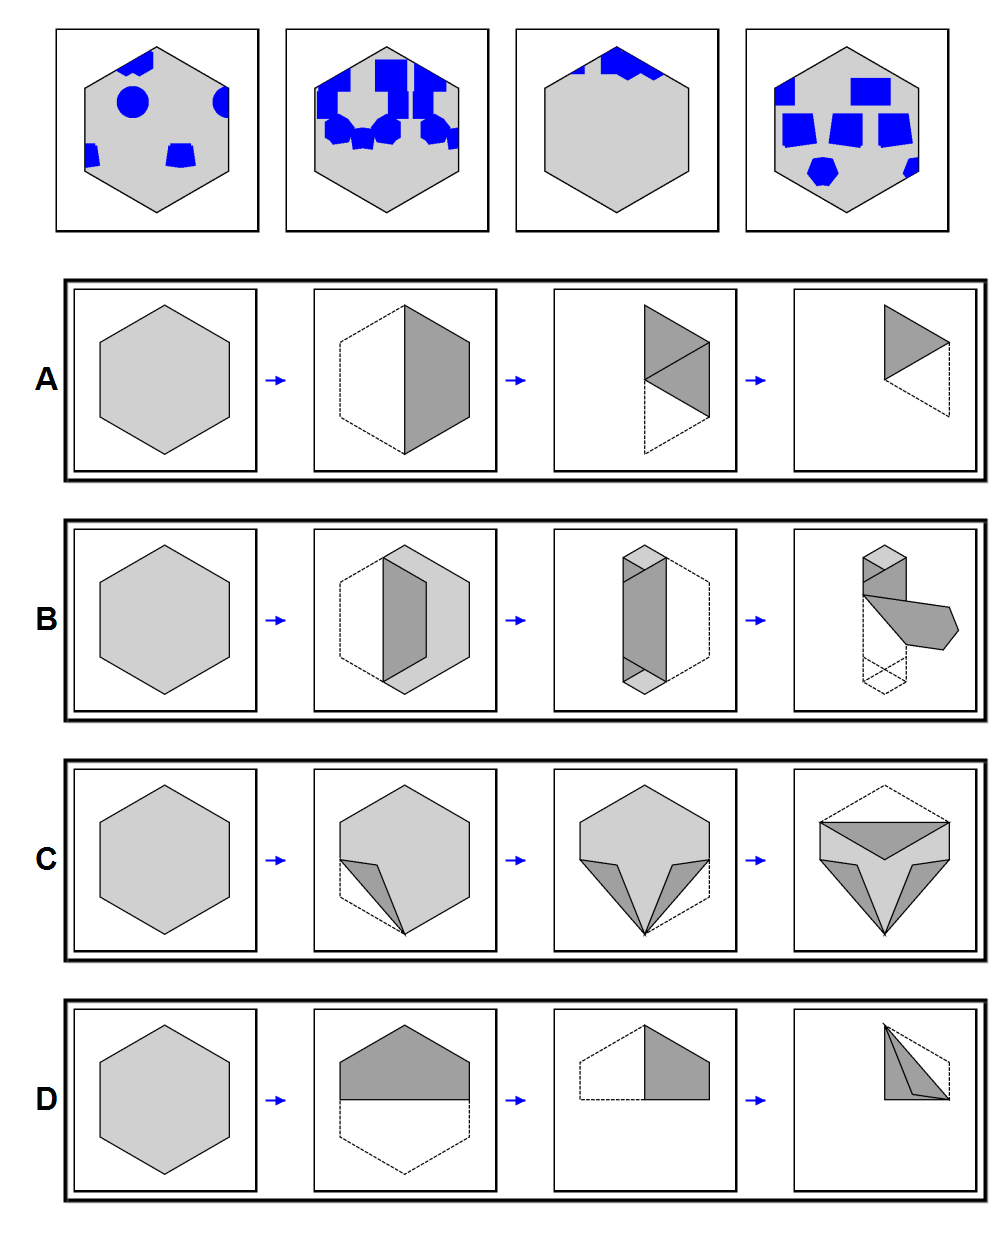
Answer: B